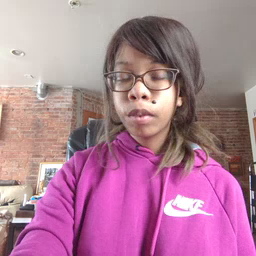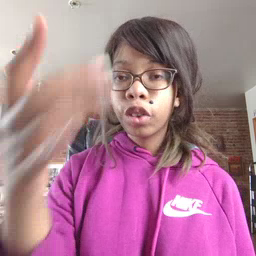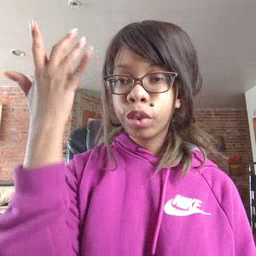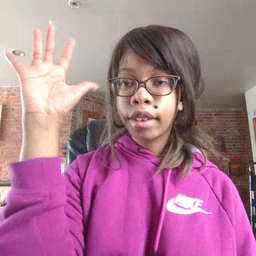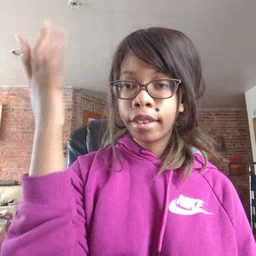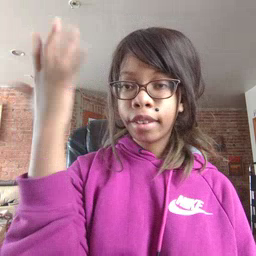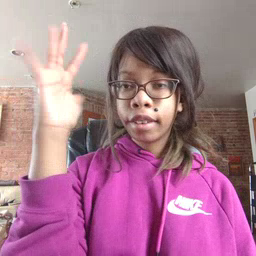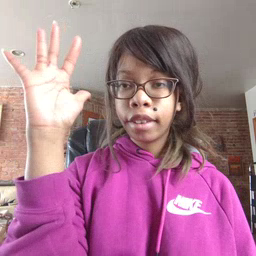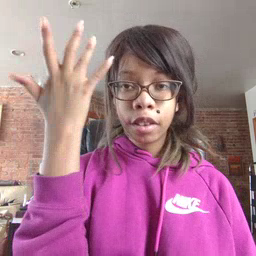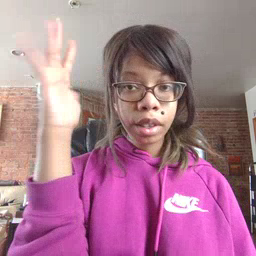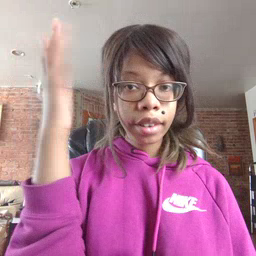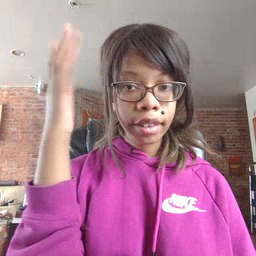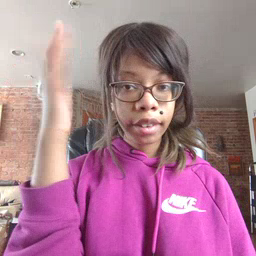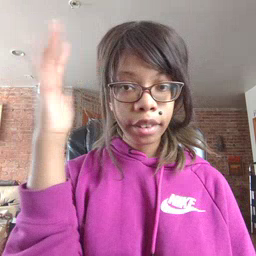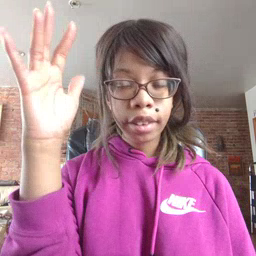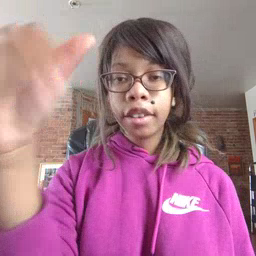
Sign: tree